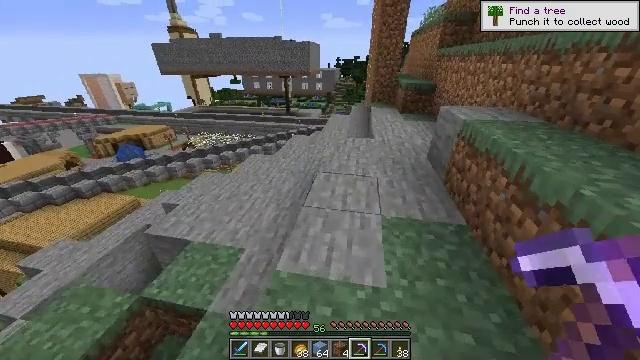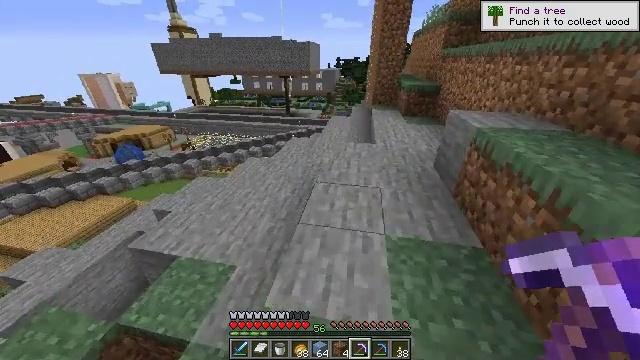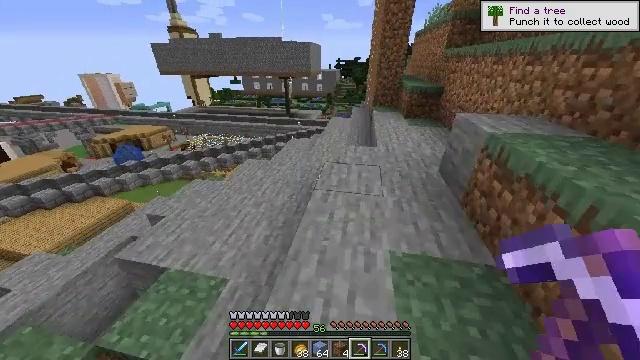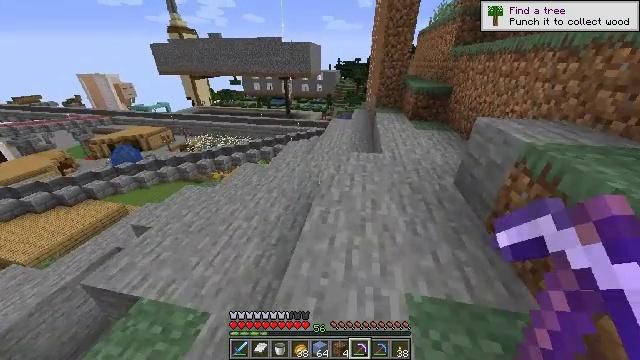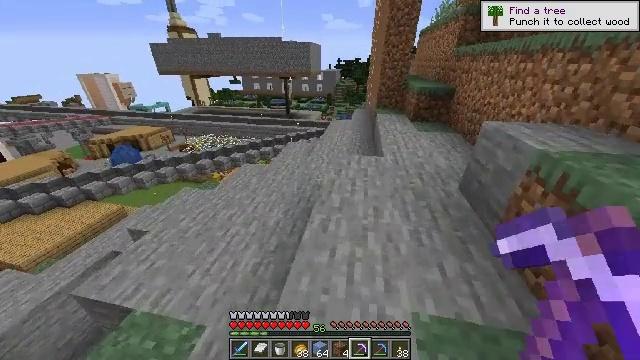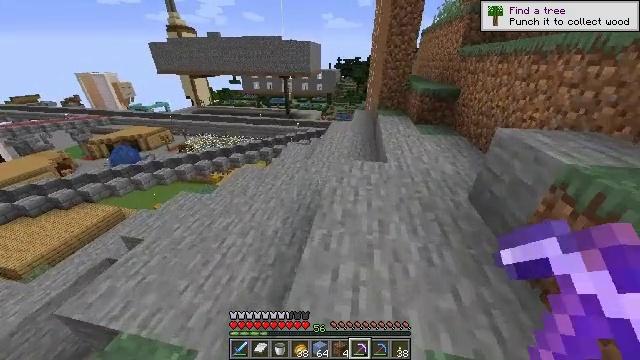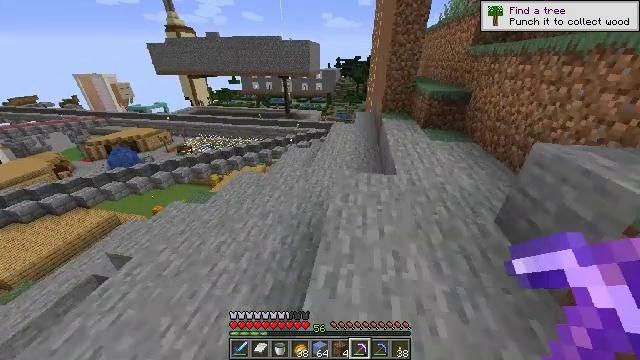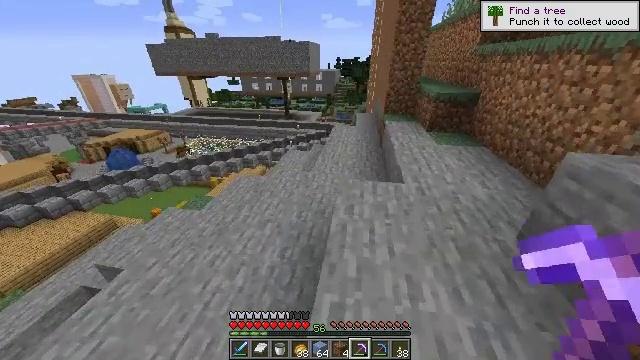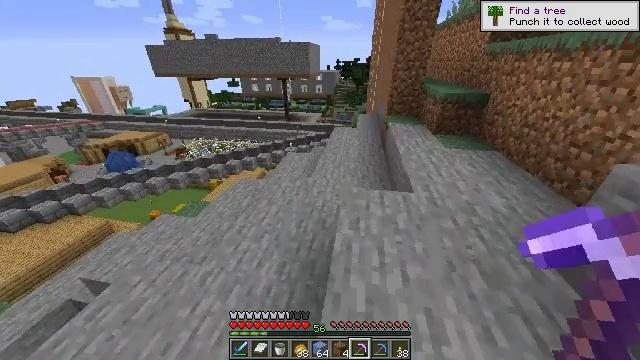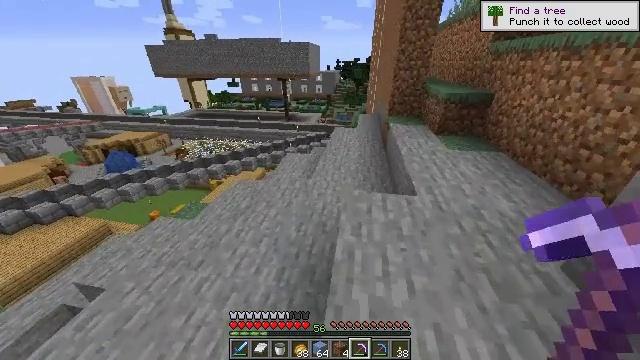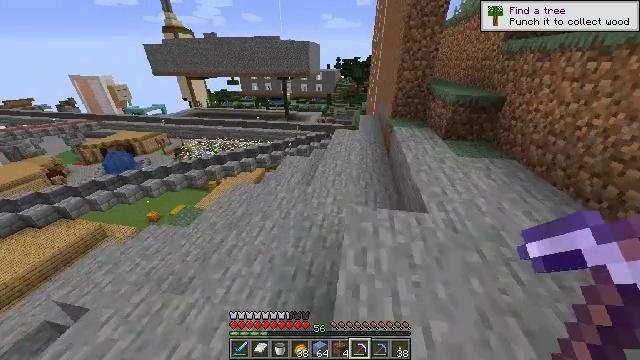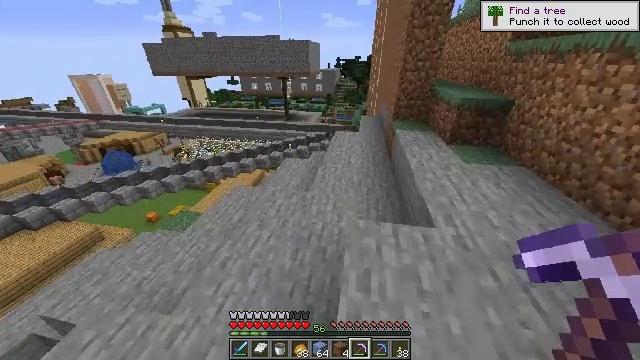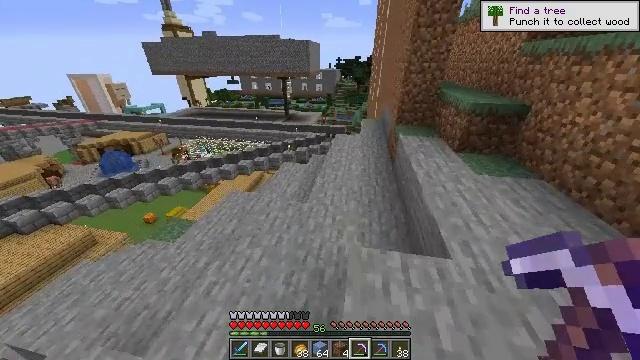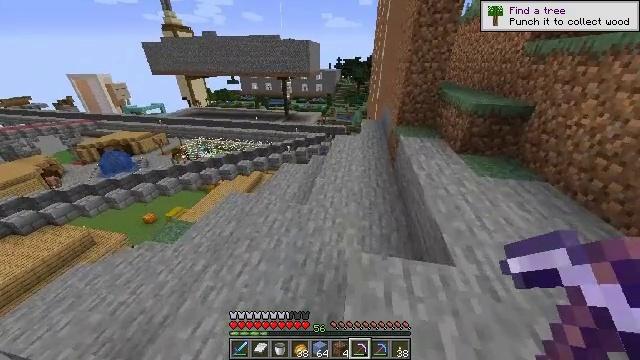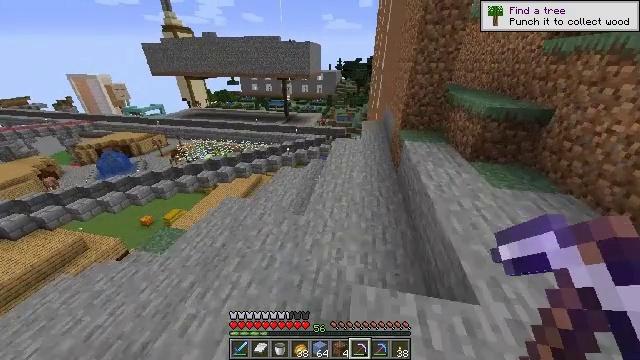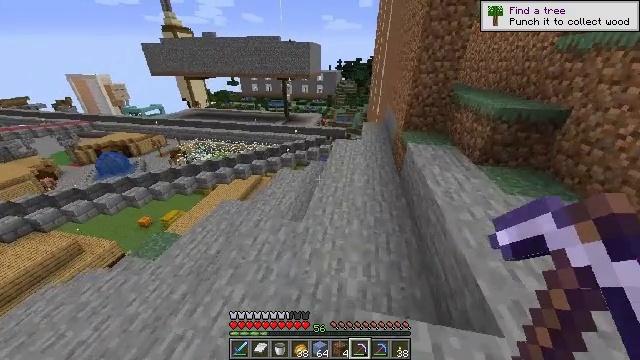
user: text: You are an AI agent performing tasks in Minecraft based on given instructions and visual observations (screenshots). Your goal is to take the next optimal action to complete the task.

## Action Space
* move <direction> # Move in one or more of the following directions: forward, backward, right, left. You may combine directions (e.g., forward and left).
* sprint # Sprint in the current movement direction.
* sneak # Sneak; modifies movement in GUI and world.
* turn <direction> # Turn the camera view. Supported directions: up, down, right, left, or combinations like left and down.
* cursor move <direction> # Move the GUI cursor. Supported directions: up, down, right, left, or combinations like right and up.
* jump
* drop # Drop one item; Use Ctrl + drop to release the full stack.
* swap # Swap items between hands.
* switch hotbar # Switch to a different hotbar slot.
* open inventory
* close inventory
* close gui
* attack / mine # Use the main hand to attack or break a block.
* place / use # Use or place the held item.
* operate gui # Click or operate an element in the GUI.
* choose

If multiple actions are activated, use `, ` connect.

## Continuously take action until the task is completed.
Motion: motion action
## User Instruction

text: Create packed ice using ice blocks in the crafting grid.
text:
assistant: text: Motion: move forward
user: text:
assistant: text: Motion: move forward
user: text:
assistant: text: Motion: move forward
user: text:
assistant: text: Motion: move forward
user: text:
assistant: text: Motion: move forward
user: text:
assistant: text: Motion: move forward
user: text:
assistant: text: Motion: move forward
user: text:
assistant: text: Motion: move forward
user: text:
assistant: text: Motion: move forward
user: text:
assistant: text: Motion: move forward
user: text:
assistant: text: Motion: move forward
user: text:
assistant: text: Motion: move forward
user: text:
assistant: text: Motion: move forward
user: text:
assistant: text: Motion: move forward
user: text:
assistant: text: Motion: move forward
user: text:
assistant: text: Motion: move forward
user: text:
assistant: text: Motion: move forward
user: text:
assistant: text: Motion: move forward
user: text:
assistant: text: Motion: move forward
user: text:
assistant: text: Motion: move forward
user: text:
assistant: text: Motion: move forward
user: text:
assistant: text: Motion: move forward
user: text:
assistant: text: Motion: move forward
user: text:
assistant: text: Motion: move forward
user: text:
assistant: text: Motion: move forward
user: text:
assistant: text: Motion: move forward
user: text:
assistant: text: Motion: move forward
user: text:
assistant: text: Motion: move forward
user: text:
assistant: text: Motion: move forward
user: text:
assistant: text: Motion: move forward